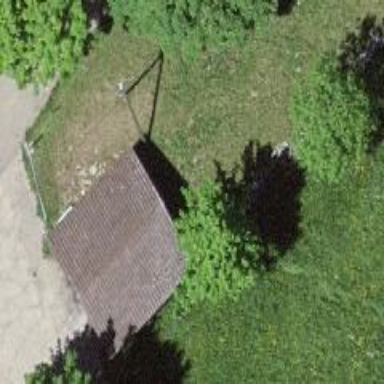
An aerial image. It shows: Garage building.